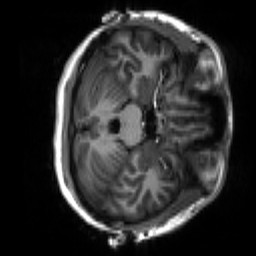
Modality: T1w
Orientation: axial
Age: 18
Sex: female
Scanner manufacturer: siemens
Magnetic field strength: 3 T
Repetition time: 2.3 s
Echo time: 0.00266 s